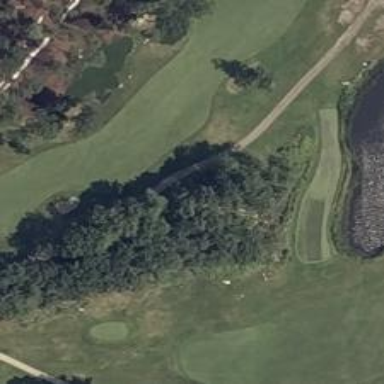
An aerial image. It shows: Golf hole.